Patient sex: M
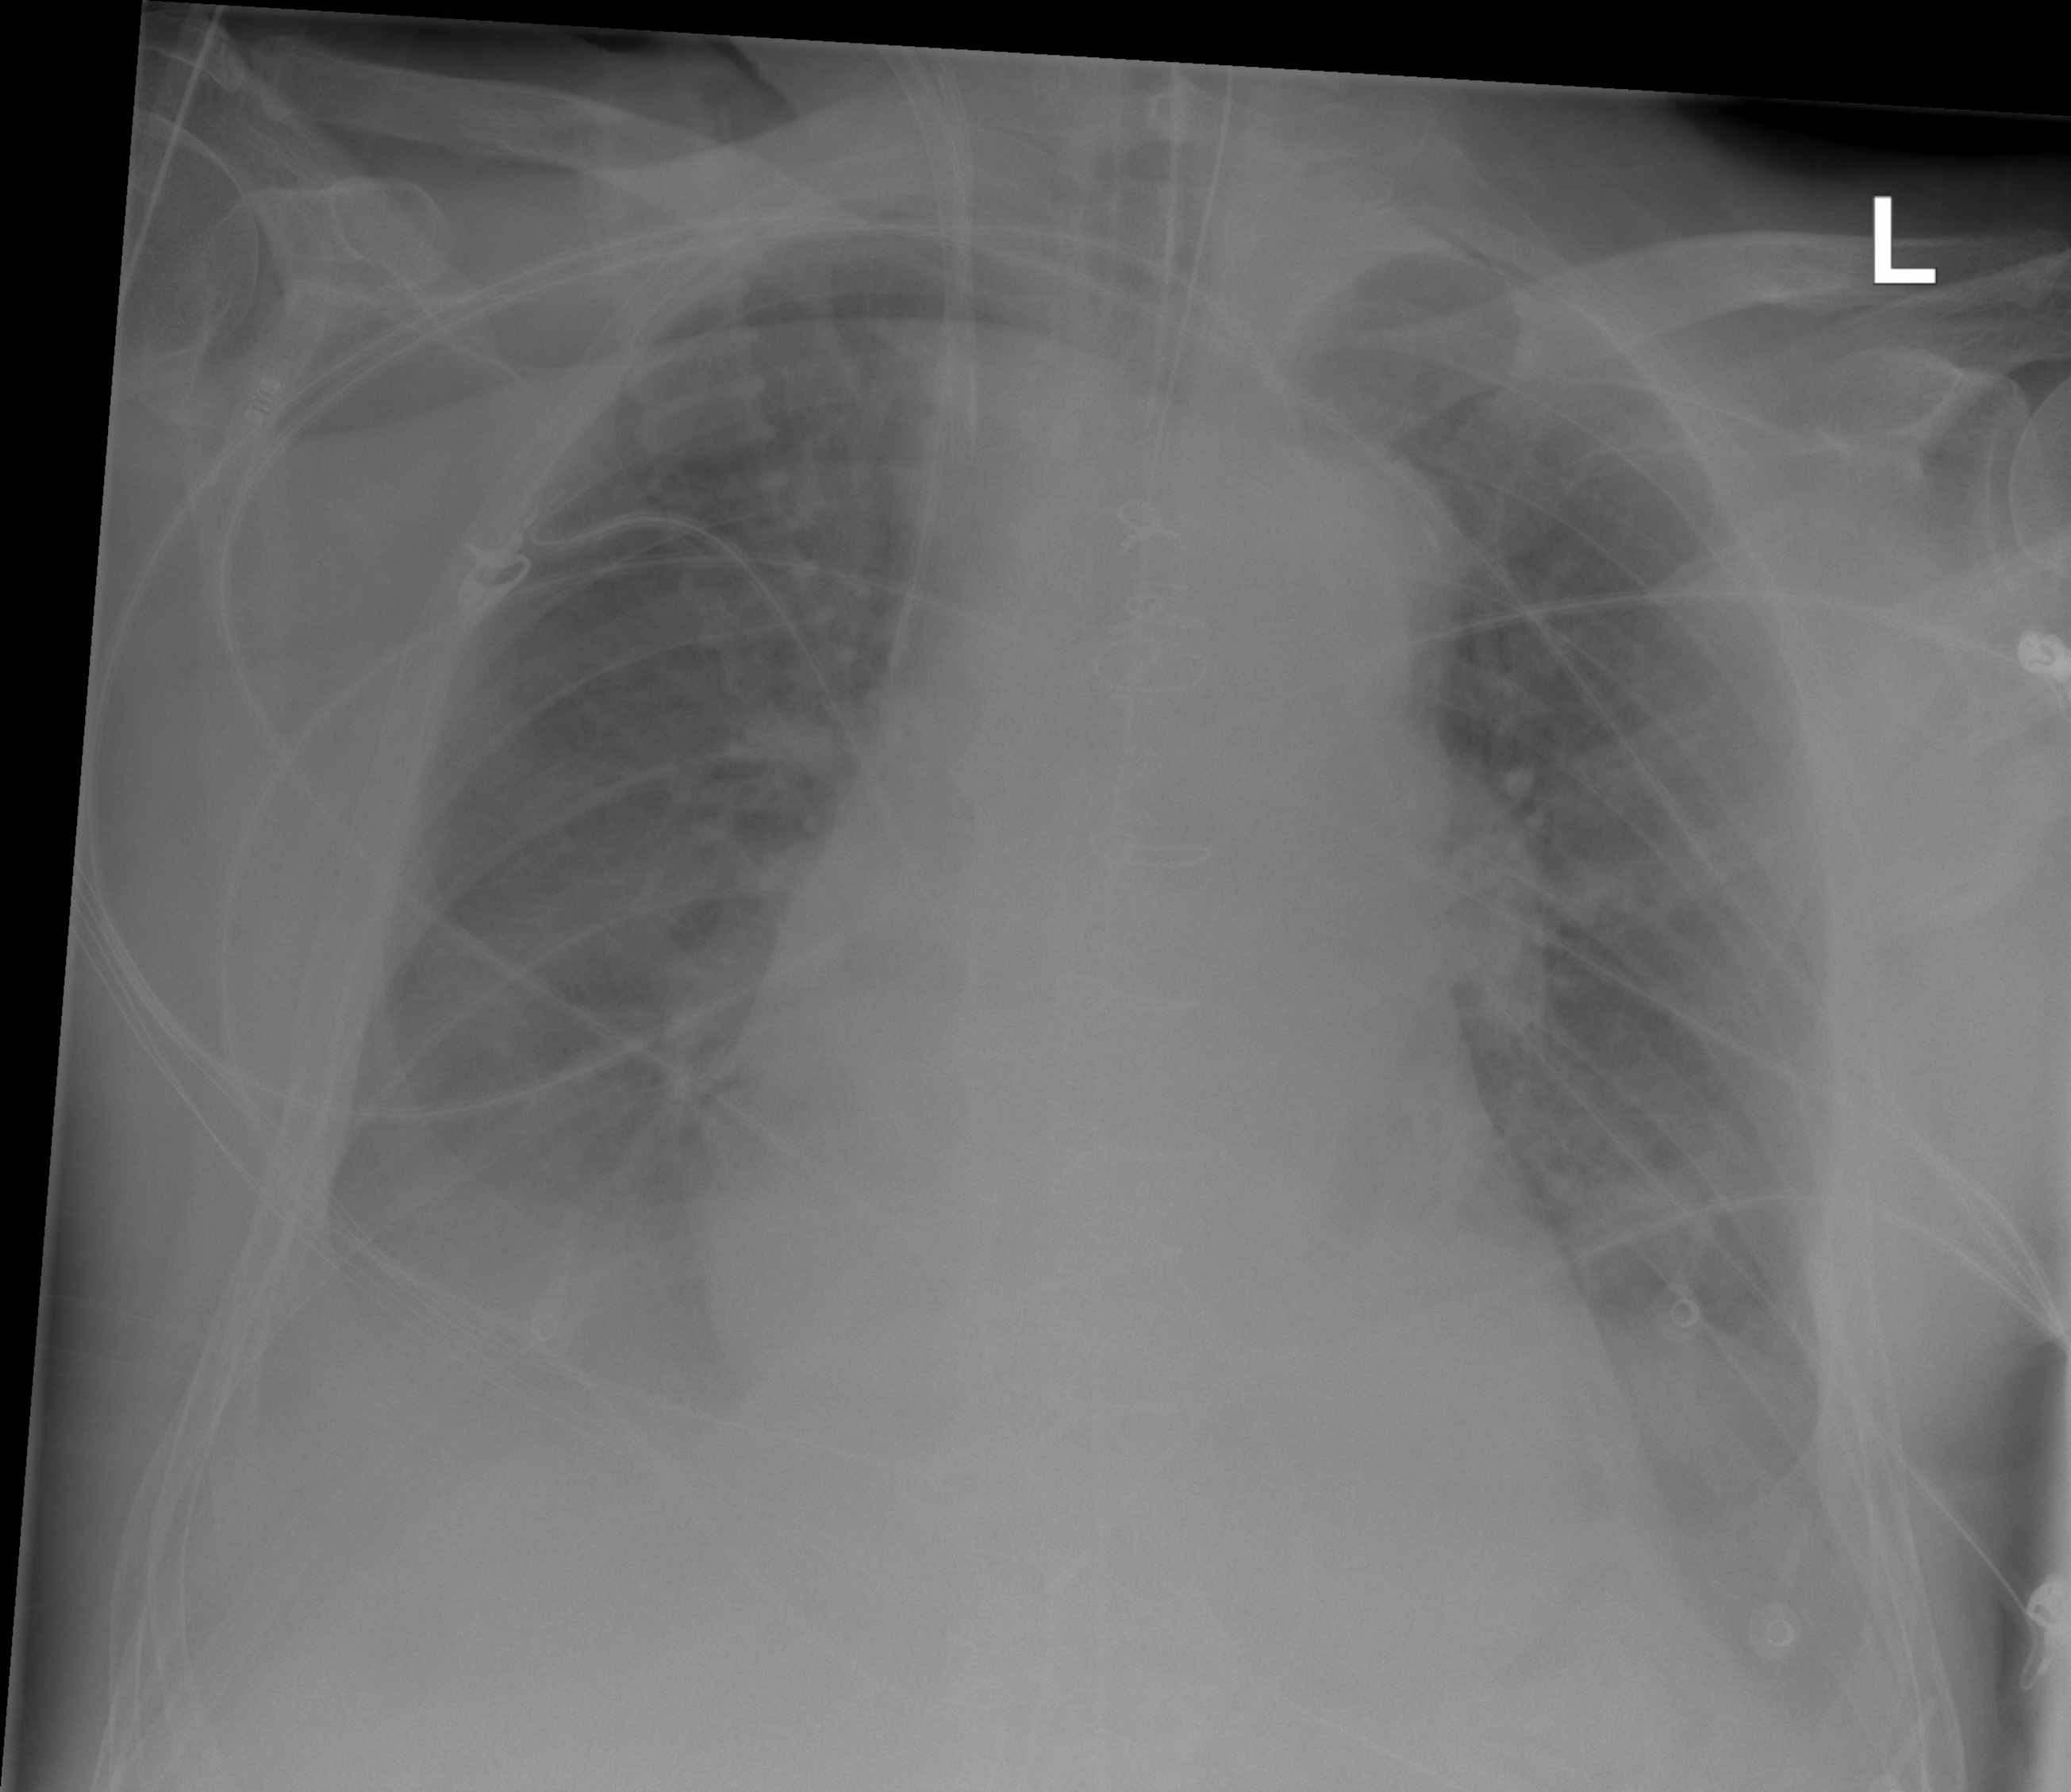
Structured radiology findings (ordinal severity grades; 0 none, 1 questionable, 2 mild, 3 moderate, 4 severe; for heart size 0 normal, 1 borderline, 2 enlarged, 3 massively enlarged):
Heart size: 2
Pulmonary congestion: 0
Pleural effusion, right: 2
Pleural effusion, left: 2
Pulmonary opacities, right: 0
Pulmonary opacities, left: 0
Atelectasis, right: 0
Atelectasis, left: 0